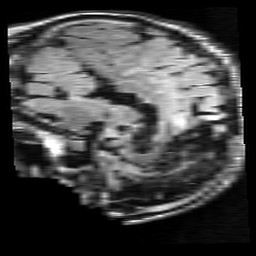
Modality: FLAIR
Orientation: sagittal
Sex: male
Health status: ill
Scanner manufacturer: siemens
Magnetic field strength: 3 T
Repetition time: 9.3 s
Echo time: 0.106 s